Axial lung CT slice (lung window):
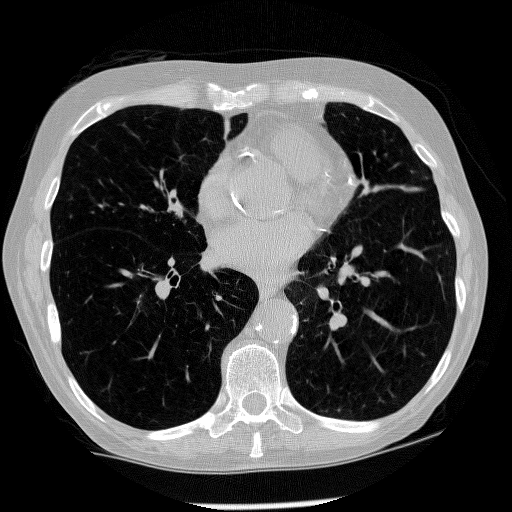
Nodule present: no